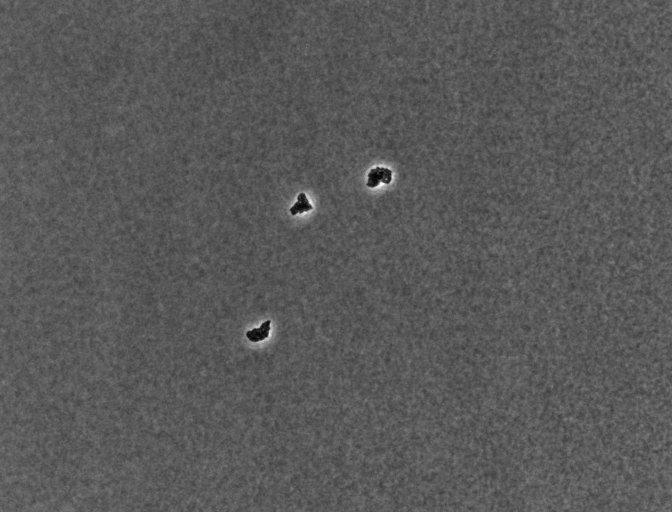
Phase contrast microscopy, 20x objective, 3 h incubation